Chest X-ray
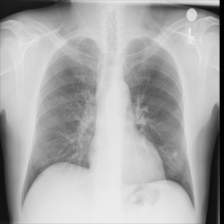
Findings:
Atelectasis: negative
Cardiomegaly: negative
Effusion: negative
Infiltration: negative
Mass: negative
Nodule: negative
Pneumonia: negative
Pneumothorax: negative
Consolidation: negative
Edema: negative
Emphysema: negative
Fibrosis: negative
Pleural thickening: negative
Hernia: negative